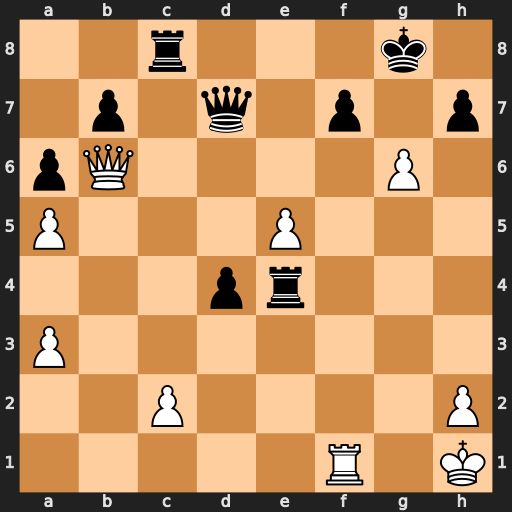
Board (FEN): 2r3k1/1p1q1p1p/pQ4P1/P3P3/3pr3/P7/2P4P/5R1K
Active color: w
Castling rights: -
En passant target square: -
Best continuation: gxf7+ Qxf7 Rxf7 Re1+ Kg2